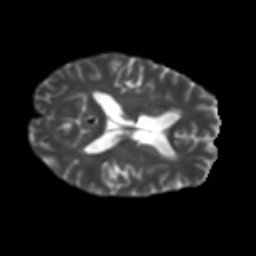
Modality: T2w
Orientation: axial
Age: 58
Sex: female
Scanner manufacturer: ge
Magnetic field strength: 3 T
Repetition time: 7.8 s
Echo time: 0.0613 s